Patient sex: M
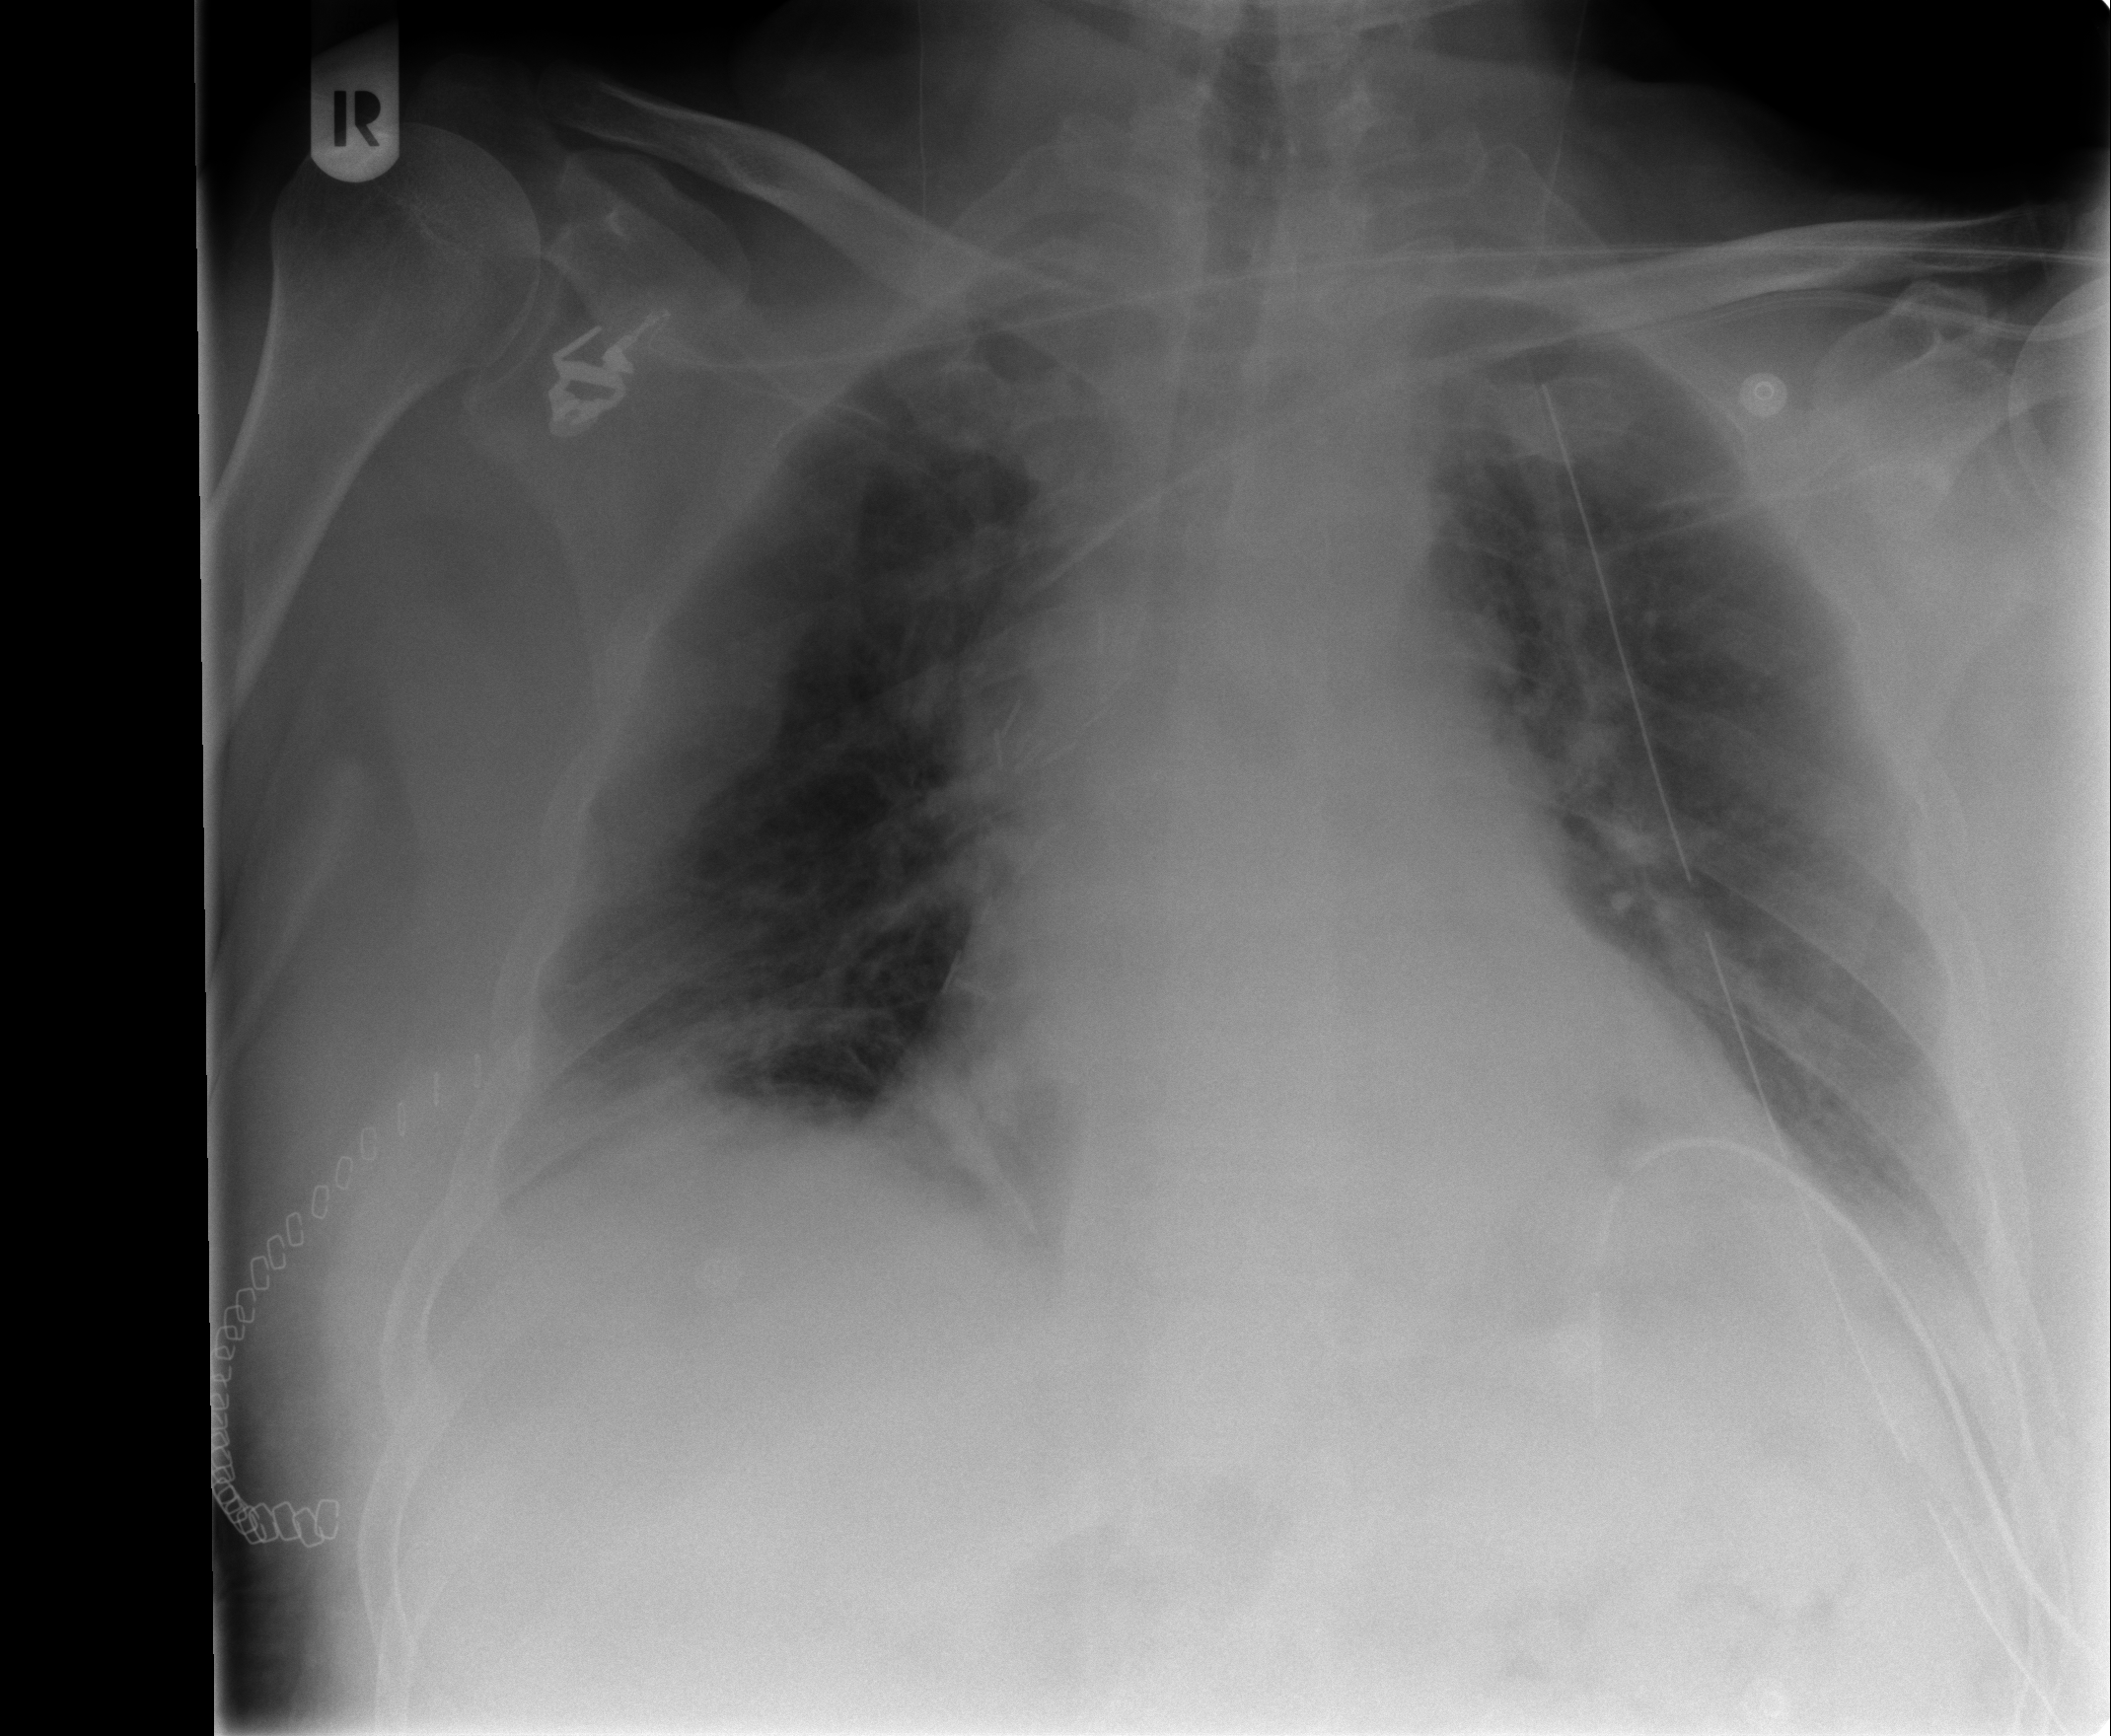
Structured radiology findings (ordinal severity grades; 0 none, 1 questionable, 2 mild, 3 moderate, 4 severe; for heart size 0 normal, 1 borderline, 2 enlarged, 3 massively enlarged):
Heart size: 2
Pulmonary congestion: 2
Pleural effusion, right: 2
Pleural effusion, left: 2
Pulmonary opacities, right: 0
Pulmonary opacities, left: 0
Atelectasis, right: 2
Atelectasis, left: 1